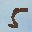
Label: 5